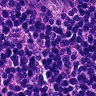
Metastatic tissue present: no